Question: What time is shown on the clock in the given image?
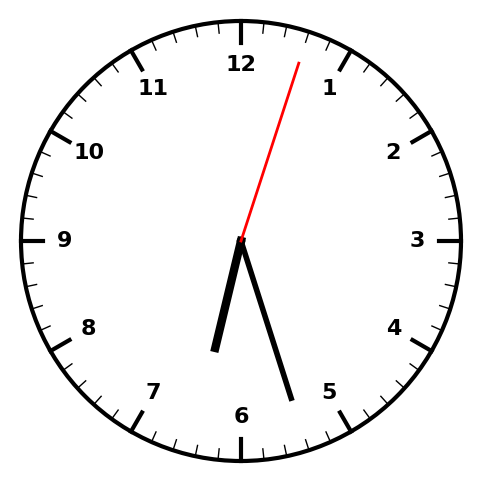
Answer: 06:27:03